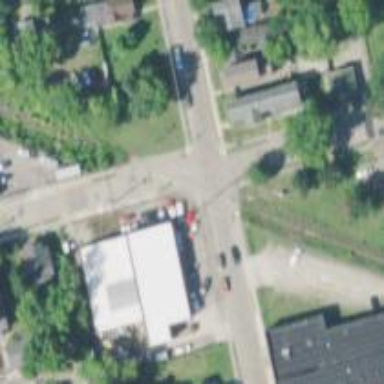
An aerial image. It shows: Railway level crossing.